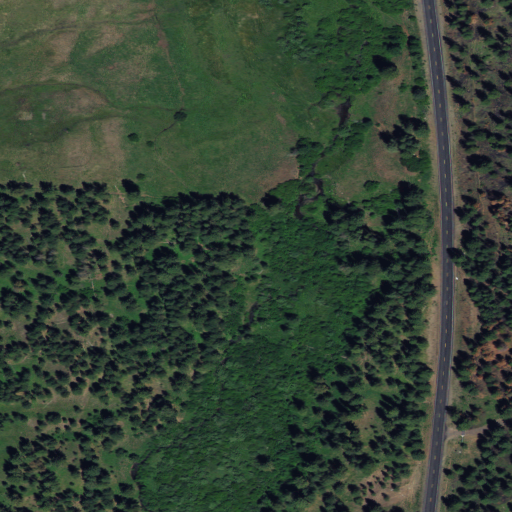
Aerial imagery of valley in Idaho named Coyote Gulch containing evergreen forest, shrub, and woody wetlands